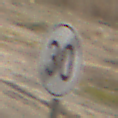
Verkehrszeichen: EndeGeschwindigkeit30
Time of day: MorningAfternoon
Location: Outdoor (Nature)
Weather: PartlyCloudy
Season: Winter
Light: Natural